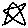
Label: triangle